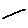
Label: line